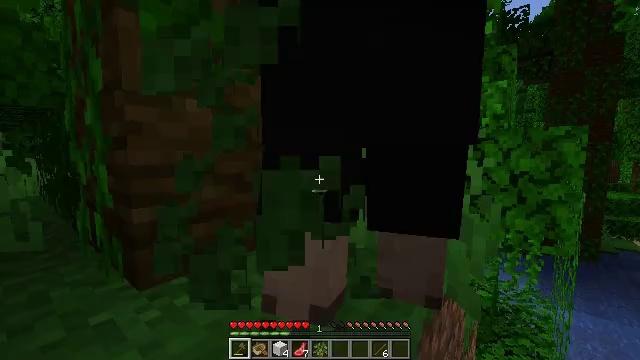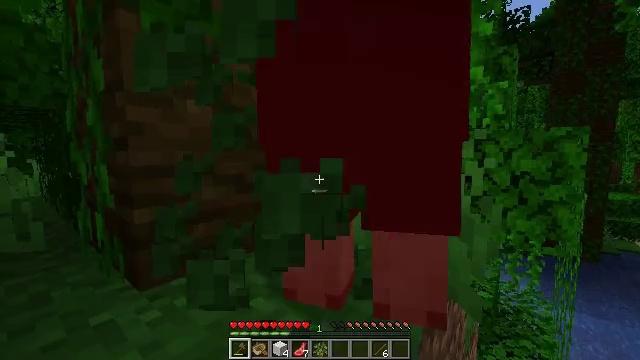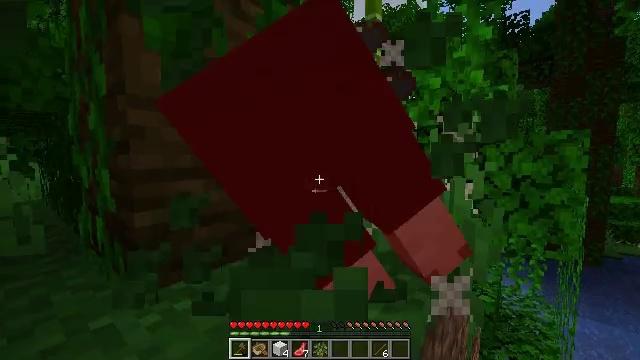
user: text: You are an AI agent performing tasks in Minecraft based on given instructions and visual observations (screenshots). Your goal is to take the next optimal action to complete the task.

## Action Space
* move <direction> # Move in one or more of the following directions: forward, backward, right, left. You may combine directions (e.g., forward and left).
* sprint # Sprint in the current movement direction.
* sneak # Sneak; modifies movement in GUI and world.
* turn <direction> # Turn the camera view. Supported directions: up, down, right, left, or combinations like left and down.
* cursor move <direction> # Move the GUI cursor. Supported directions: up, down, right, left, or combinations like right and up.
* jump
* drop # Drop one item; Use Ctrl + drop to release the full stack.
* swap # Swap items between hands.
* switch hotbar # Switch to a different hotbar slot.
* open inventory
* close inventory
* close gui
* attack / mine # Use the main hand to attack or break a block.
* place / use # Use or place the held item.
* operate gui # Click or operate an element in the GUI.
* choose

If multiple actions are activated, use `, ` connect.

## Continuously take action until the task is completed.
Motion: motion action
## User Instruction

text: Break the fern to clear the area.
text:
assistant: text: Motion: no_op
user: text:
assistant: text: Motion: no_op
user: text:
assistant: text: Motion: no_op